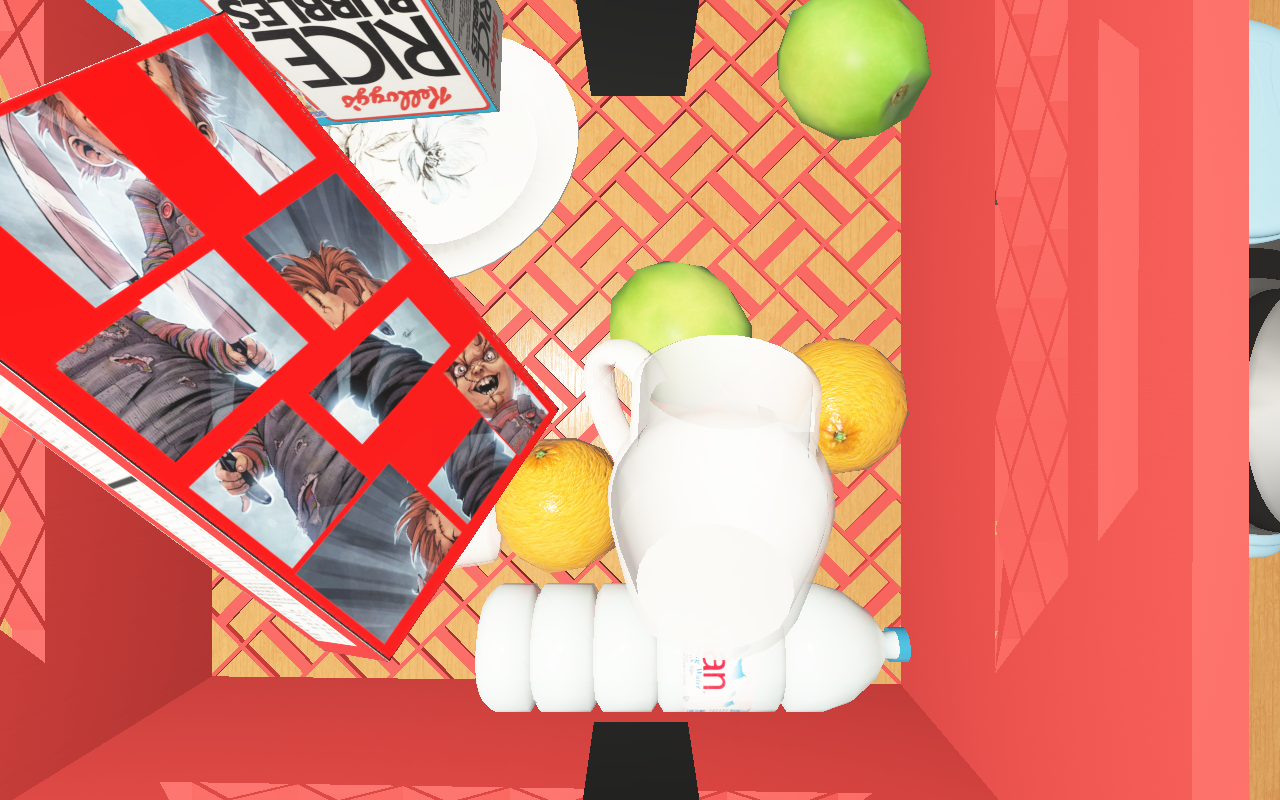
Objects in the scene:
carafe
water bottle
apple
spoon
plate
wineglass
cereal box